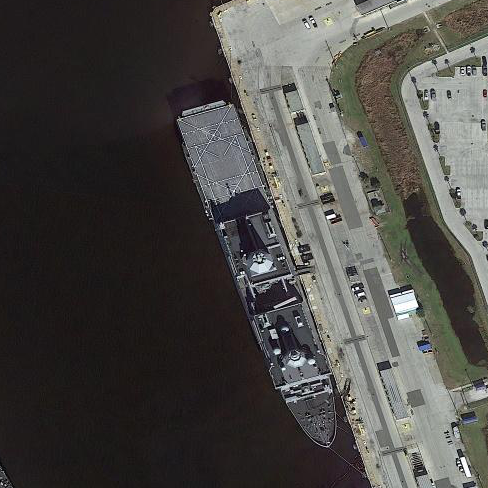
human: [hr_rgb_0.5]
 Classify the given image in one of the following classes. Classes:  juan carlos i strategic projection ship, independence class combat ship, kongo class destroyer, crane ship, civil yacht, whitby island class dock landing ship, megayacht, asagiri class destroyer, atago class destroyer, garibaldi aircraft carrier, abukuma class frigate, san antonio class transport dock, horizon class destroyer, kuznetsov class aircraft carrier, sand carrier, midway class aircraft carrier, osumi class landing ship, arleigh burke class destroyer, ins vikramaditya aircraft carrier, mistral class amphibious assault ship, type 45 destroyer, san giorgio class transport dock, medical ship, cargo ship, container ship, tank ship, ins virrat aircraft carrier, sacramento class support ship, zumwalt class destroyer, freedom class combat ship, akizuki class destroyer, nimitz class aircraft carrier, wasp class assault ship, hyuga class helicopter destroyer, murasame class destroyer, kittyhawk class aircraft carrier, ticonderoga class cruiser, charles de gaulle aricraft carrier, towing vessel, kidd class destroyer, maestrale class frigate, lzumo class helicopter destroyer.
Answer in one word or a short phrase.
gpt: San Antonio class transport dock